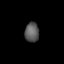
Tissue: lung
Cell type: Epithelial cells
Senescence score: 0.1575
Nuclear area (px): 273
Mean DAPI intensity: 88.593